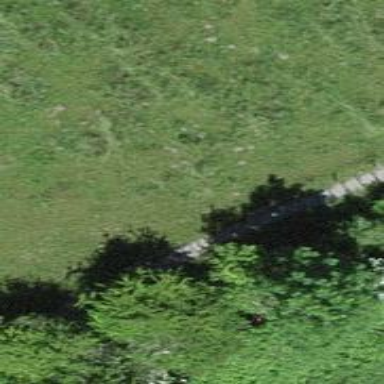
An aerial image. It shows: Steps with unpaved surface.